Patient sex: F
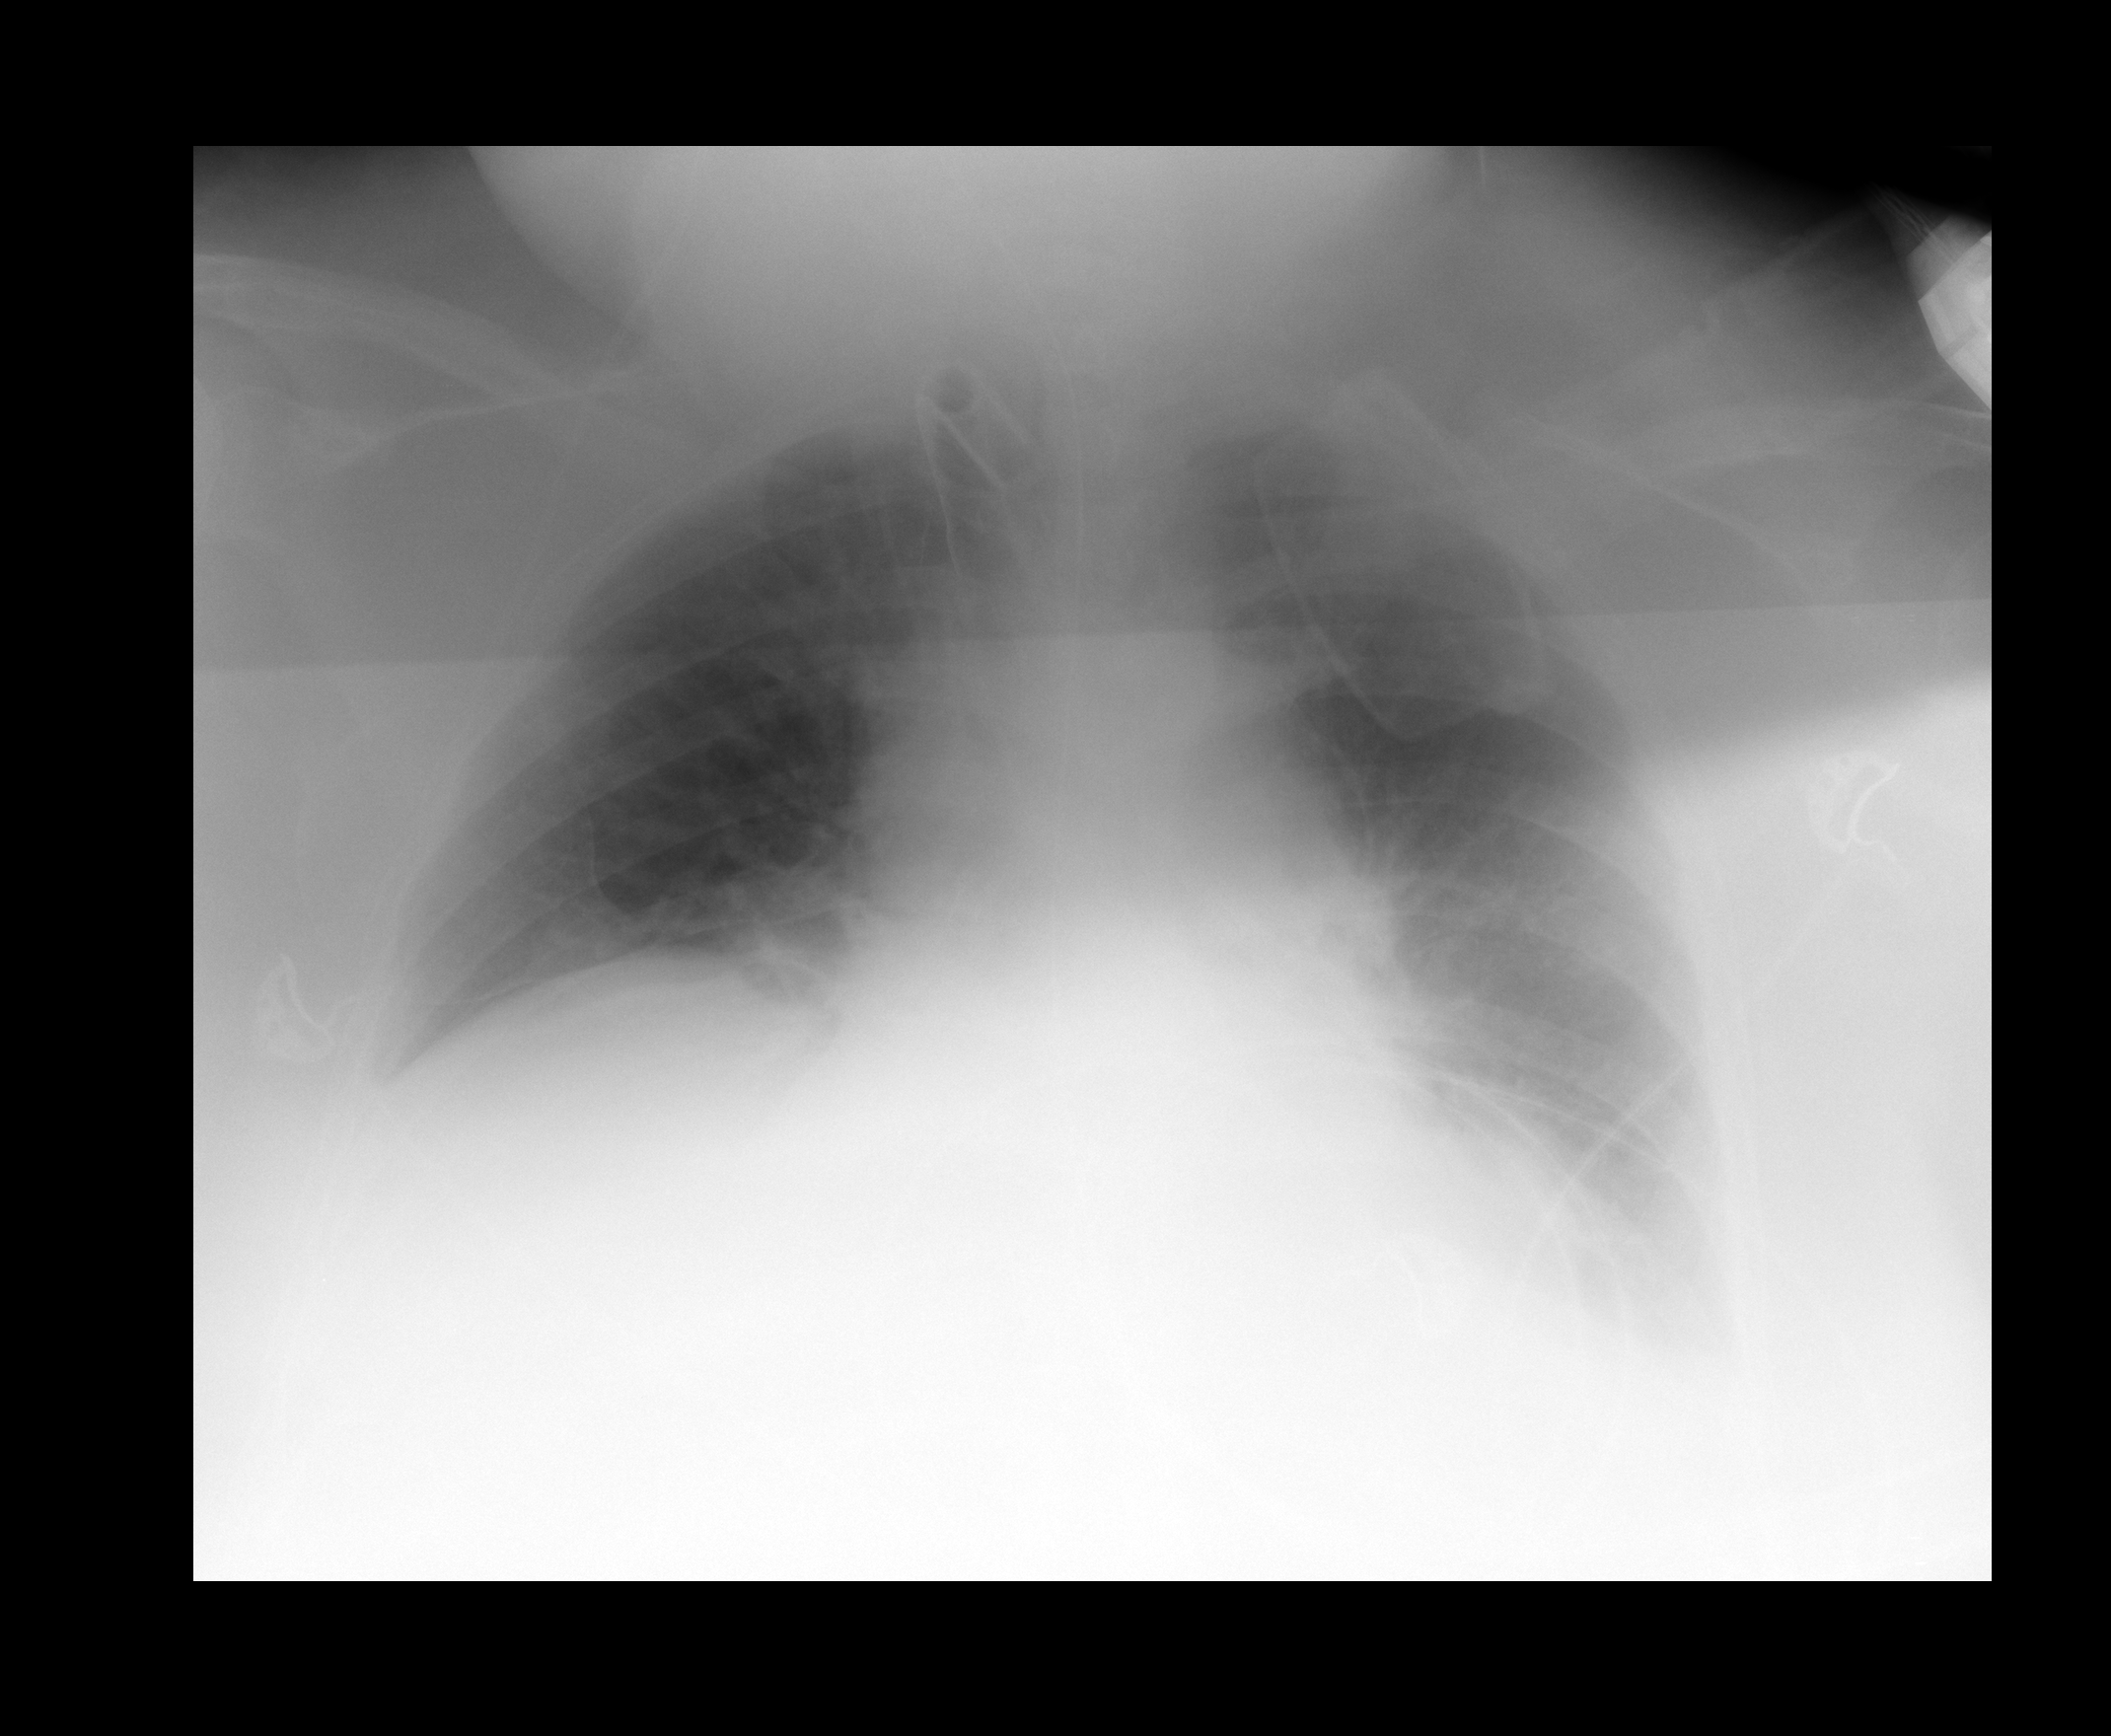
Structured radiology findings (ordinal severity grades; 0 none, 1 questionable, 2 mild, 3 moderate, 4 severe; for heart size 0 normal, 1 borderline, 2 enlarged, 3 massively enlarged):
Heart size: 0
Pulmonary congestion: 0
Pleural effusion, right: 0
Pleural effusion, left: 1
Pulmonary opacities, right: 0
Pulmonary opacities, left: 0
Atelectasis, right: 0
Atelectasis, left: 1